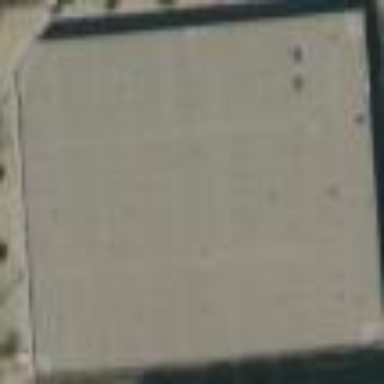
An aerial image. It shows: Warehouse.